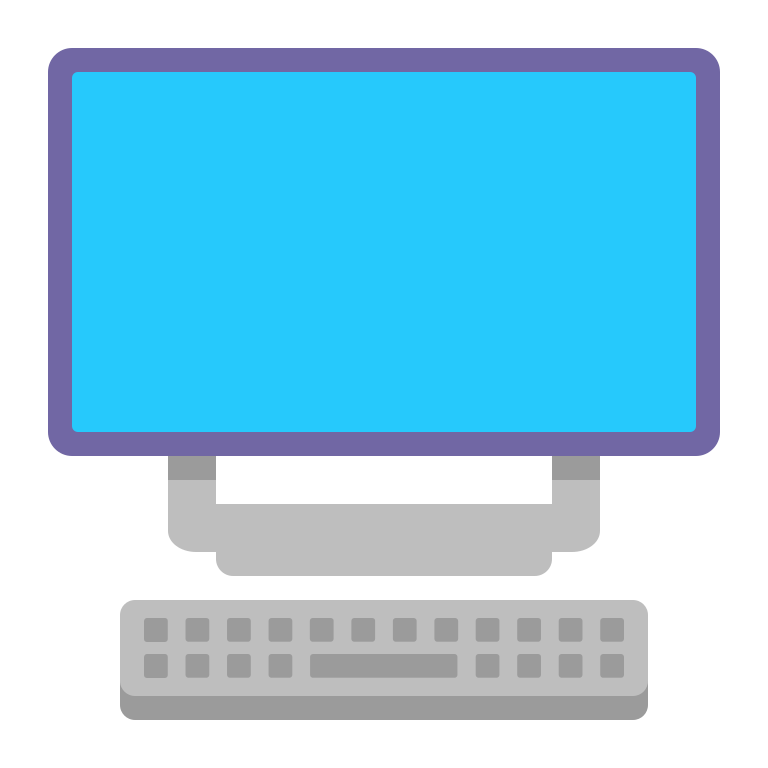
desktop computer flat